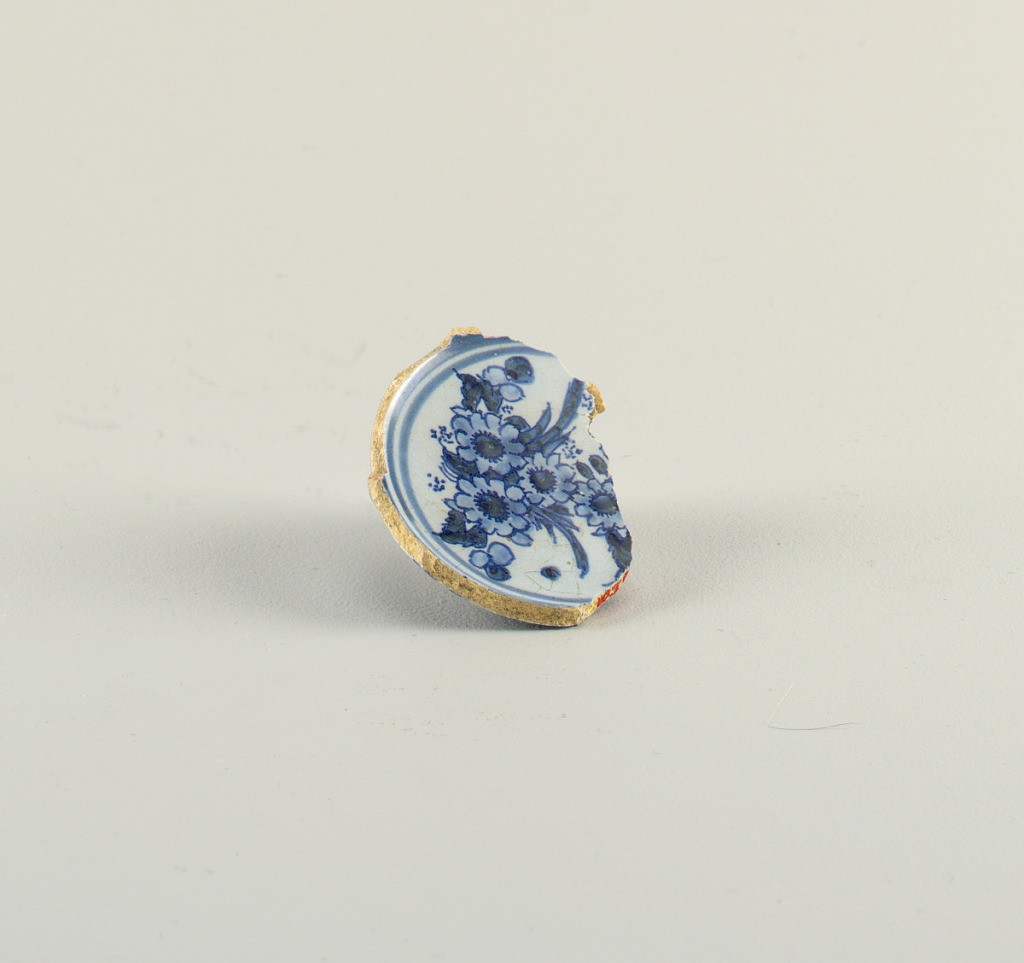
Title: Fragment
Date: late 17th century
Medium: Tin-glazed earthenware
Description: Fragment of a bowl with tin and cobalt glaze on surface of earthenware. Decoration shows flowers encircled by three lines.